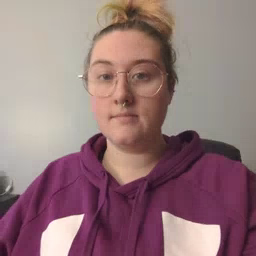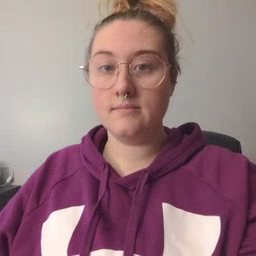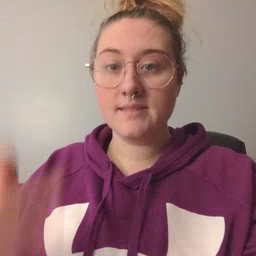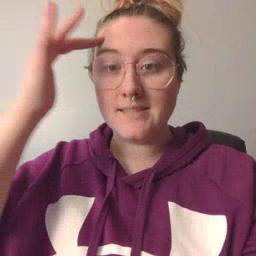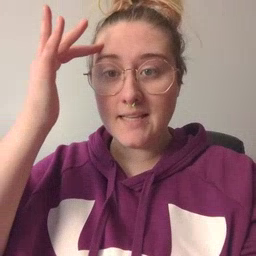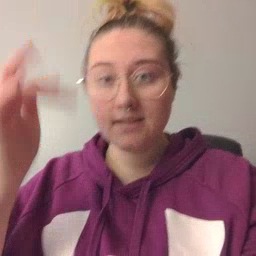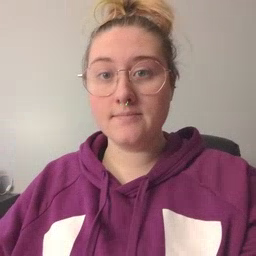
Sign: sick